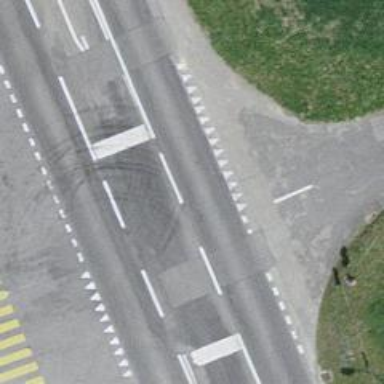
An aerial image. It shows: Primary highway.